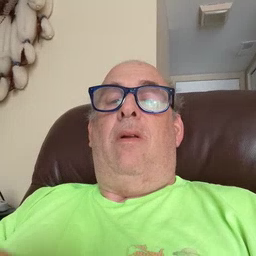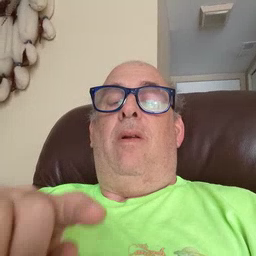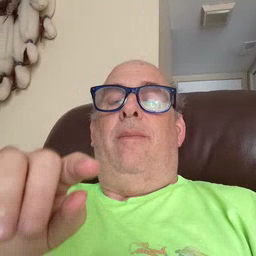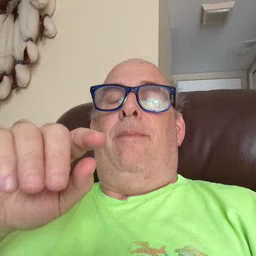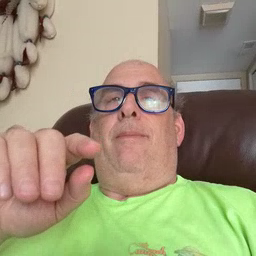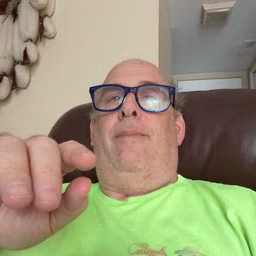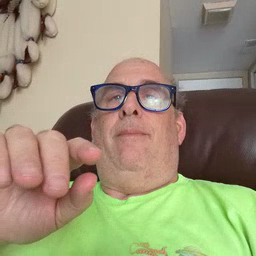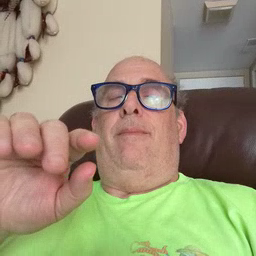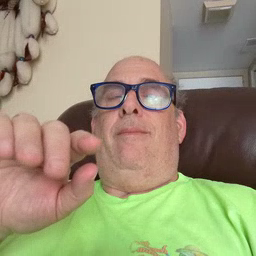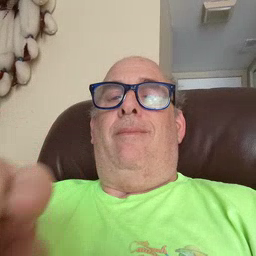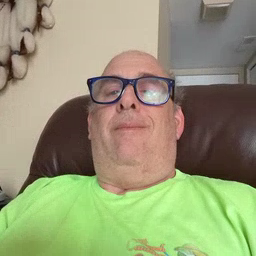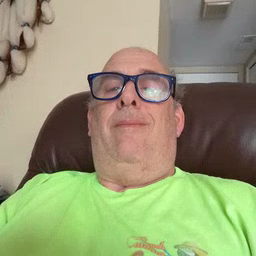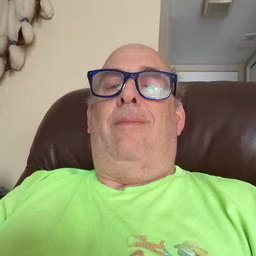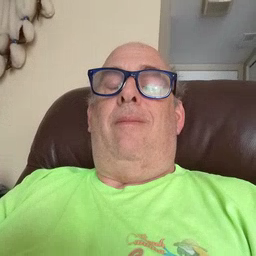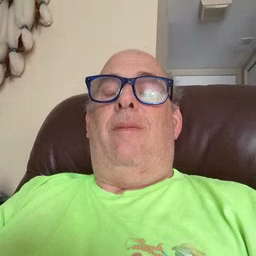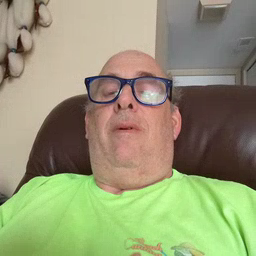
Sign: mitten